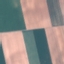
Land use / land cover: AnnualCrop